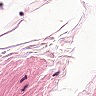
Metastatic tissue present: no